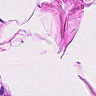
Metastatic tissue present: no